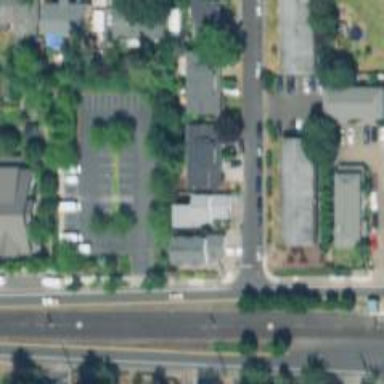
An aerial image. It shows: Residential road with sidewalk on the left side.